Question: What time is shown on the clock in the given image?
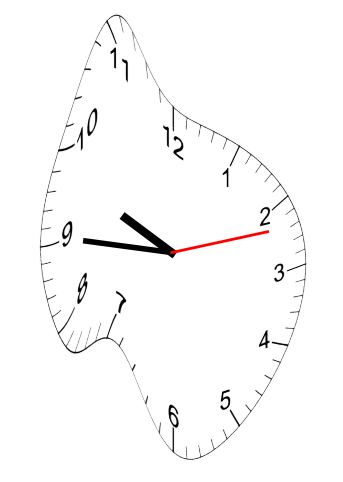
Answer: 09:45:12